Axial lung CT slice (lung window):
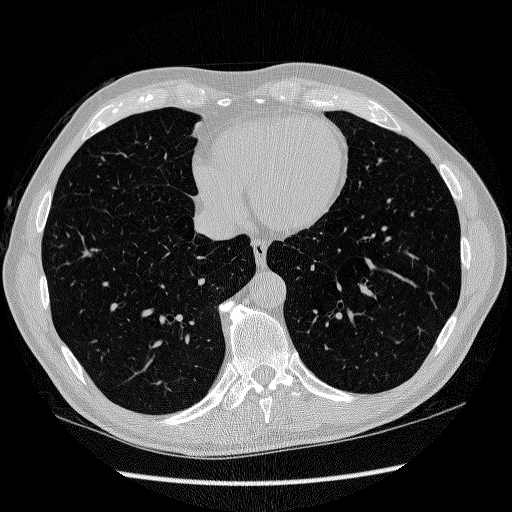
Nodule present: no